Field crop: maize
Growth stage: 2
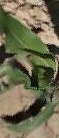
Species: maize